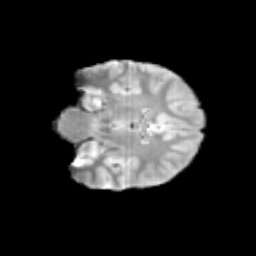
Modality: T2w
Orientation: coronal
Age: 10
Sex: female
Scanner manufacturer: siemens
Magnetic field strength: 3 T
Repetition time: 3.8 s
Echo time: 0.07 s